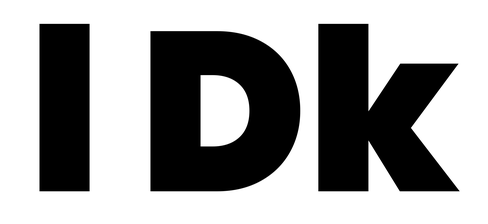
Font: Poppins-Black